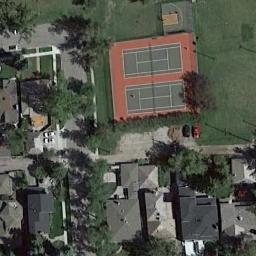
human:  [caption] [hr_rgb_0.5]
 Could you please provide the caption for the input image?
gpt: Tennis court on lawn next to residential area .

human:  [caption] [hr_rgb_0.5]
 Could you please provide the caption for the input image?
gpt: There are four tennis courts on the vacant lot .

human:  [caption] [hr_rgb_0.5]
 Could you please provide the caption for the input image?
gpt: The tennis court is on the grass next to some buildings and trees .

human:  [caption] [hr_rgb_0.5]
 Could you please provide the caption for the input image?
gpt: There are many different shapes and sizes of buildings next to the tennis courts .

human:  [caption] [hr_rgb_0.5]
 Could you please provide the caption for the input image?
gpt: The tennis courts are on a green meadow beside some buildings .